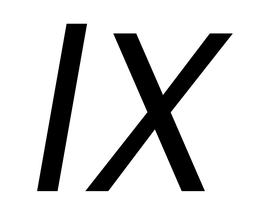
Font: Poppins-Italic